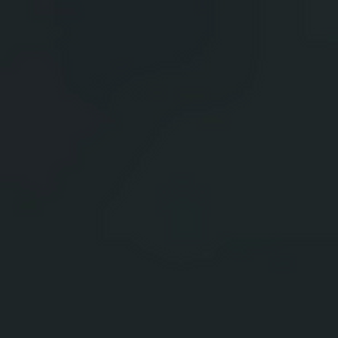
Label: other